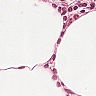
Metastatic tissue present: no